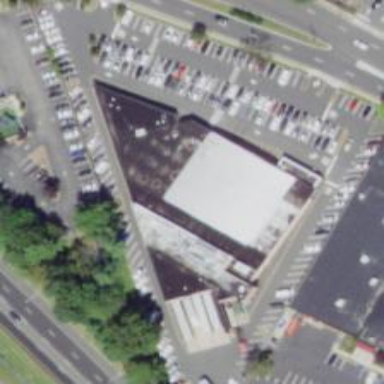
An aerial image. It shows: Supermarket located in building.